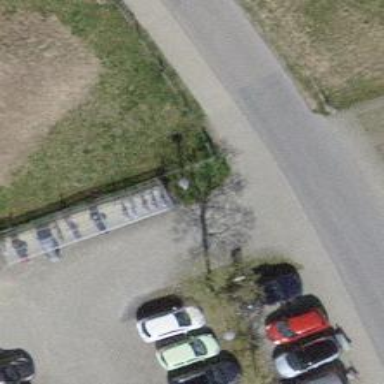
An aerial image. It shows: Bicycle rental facility.